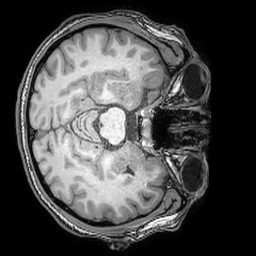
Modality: T1w
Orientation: axial
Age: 26
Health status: ill
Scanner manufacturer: philips
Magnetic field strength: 3 T
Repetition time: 0.007 s
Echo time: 0.003501 s